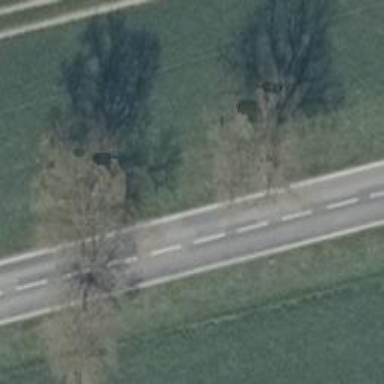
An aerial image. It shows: Secondary road with asphalt surface.